Field crop: maize
Growth stage: 2
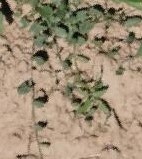
Species: convolvulus